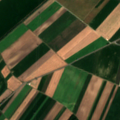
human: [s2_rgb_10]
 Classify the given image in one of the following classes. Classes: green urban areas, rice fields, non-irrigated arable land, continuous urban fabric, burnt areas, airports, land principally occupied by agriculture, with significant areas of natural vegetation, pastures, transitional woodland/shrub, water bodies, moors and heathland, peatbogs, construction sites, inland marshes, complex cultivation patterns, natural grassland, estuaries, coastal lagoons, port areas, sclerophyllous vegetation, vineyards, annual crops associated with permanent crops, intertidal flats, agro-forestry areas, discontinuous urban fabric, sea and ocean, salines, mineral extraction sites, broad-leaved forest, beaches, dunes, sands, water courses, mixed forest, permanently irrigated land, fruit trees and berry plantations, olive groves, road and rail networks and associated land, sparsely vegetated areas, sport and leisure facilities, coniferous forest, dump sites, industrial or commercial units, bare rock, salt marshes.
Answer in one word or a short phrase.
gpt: non-irrigated arable land, broad-leaved forest